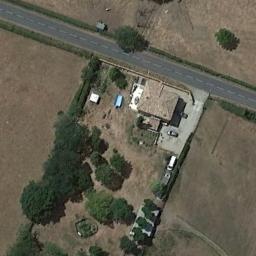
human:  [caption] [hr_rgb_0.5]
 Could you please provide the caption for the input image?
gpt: There is a road next to the sparse residential .

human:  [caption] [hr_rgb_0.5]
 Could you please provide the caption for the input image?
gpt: There are blocks of residential areas between the jungles .

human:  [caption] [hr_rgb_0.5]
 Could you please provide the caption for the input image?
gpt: The sparse residential is on the bare land next to some trees and a road .

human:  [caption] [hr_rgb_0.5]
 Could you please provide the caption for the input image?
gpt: In a sparse residential area there is a gray house surrounded by open spaces .

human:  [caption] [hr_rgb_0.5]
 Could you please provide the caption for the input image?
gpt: A sparse residential area with some green trees and a brown building .